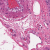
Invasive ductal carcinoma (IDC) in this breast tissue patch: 0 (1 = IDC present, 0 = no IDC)